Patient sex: M
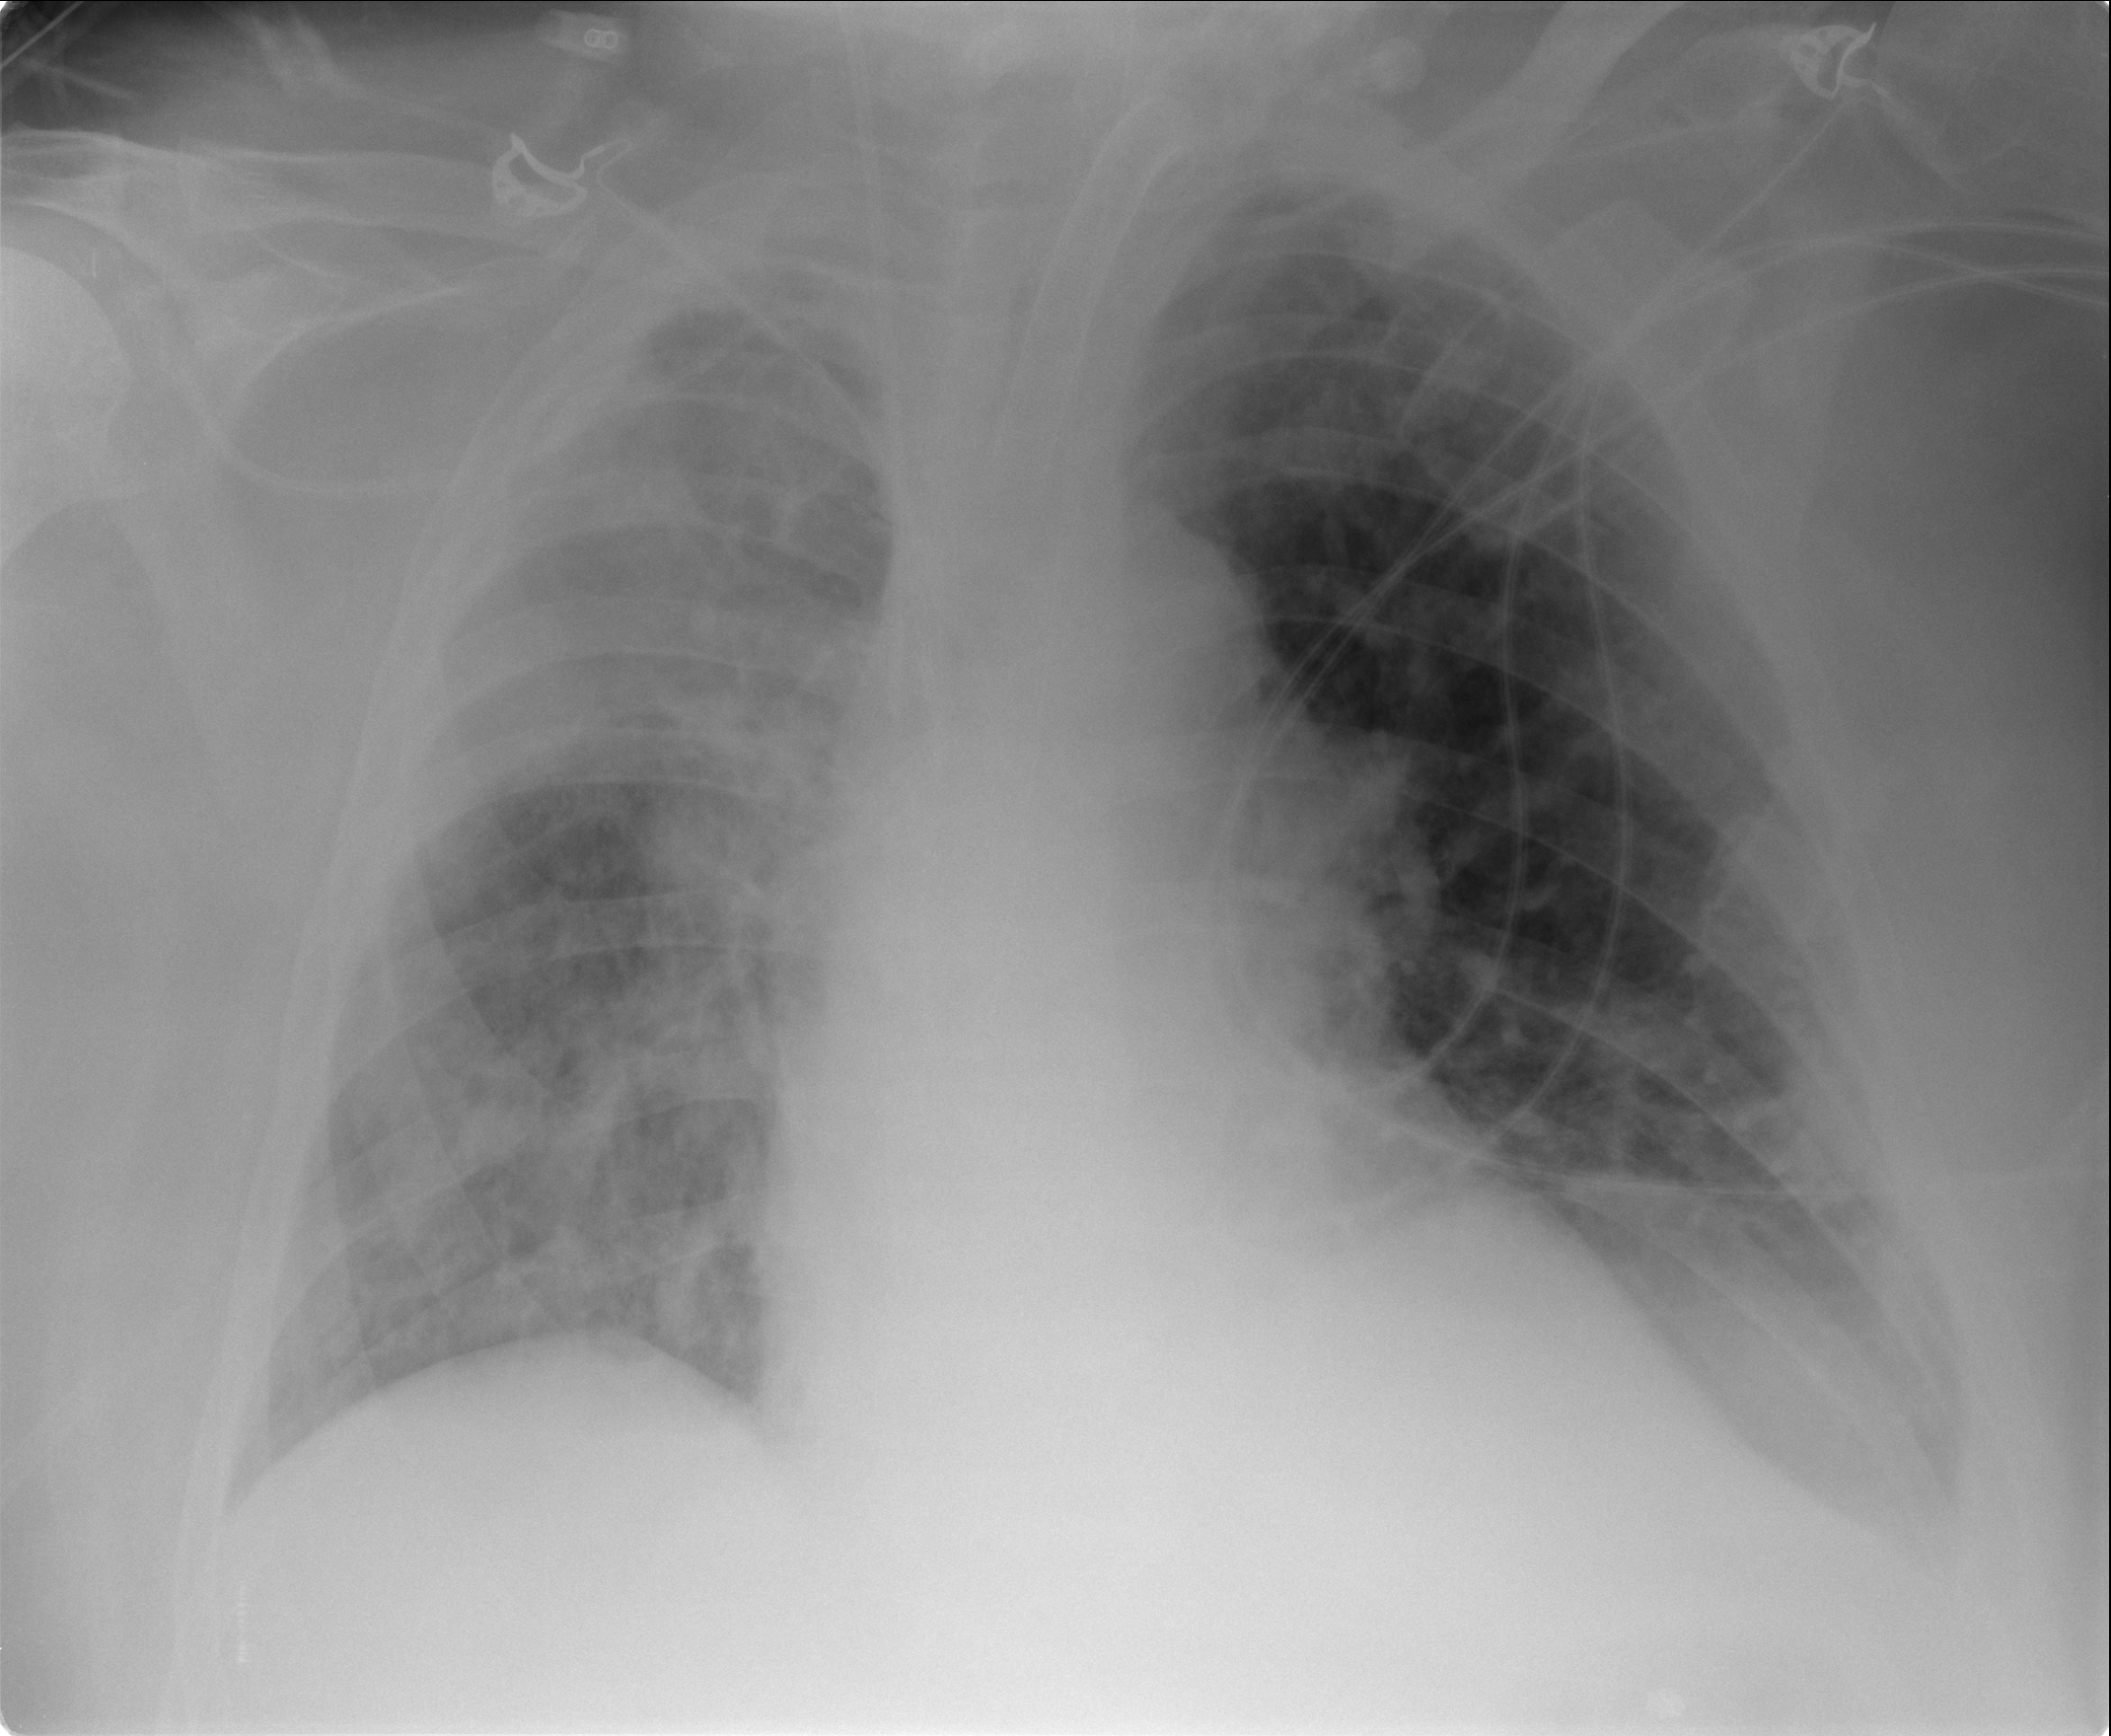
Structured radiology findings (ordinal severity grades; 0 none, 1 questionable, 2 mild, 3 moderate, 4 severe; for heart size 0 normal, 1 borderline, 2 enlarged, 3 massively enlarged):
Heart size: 1
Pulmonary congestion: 2
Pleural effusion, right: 2
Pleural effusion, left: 1
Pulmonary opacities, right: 2
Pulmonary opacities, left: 0
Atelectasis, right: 2
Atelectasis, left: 2